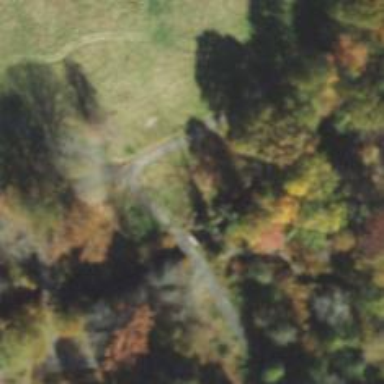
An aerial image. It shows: Bridge on bridleway.